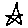
Label: star